Field crop: maize
Growth stage: 2
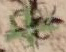
Species: atriplex